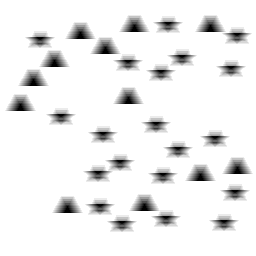
Squares: 0
Triangles: 12
Stars: 20
Total shapes: 32